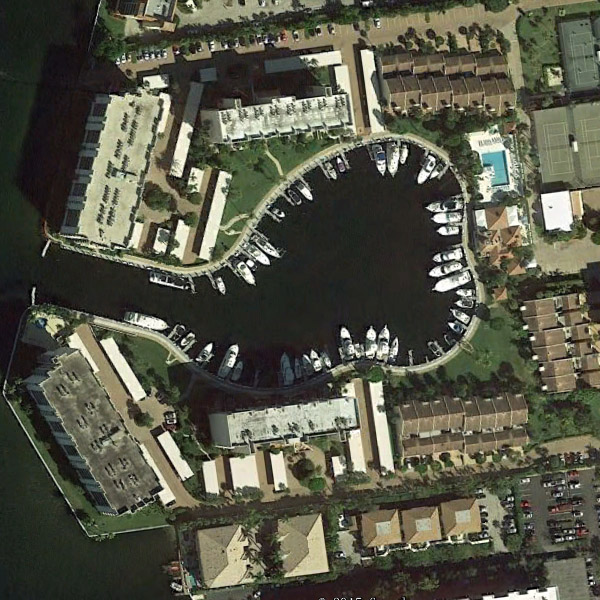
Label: Resort